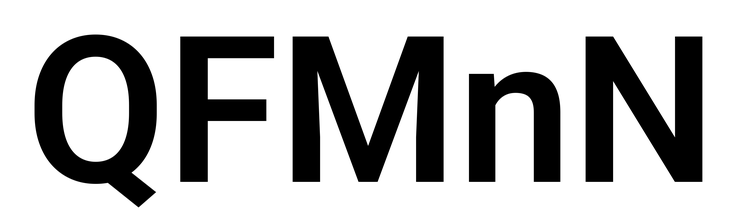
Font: Roboto_SemiBold